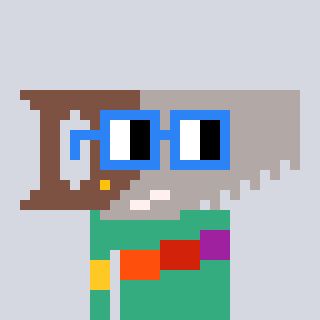
a pixel art character with square blue glasses, a saw-shaped head and a teal-colored body on a cool background